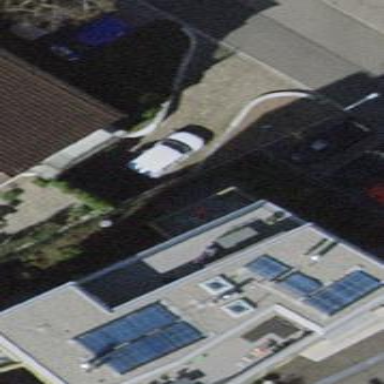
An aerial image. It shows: Flat-roofed residential building.